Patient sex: M
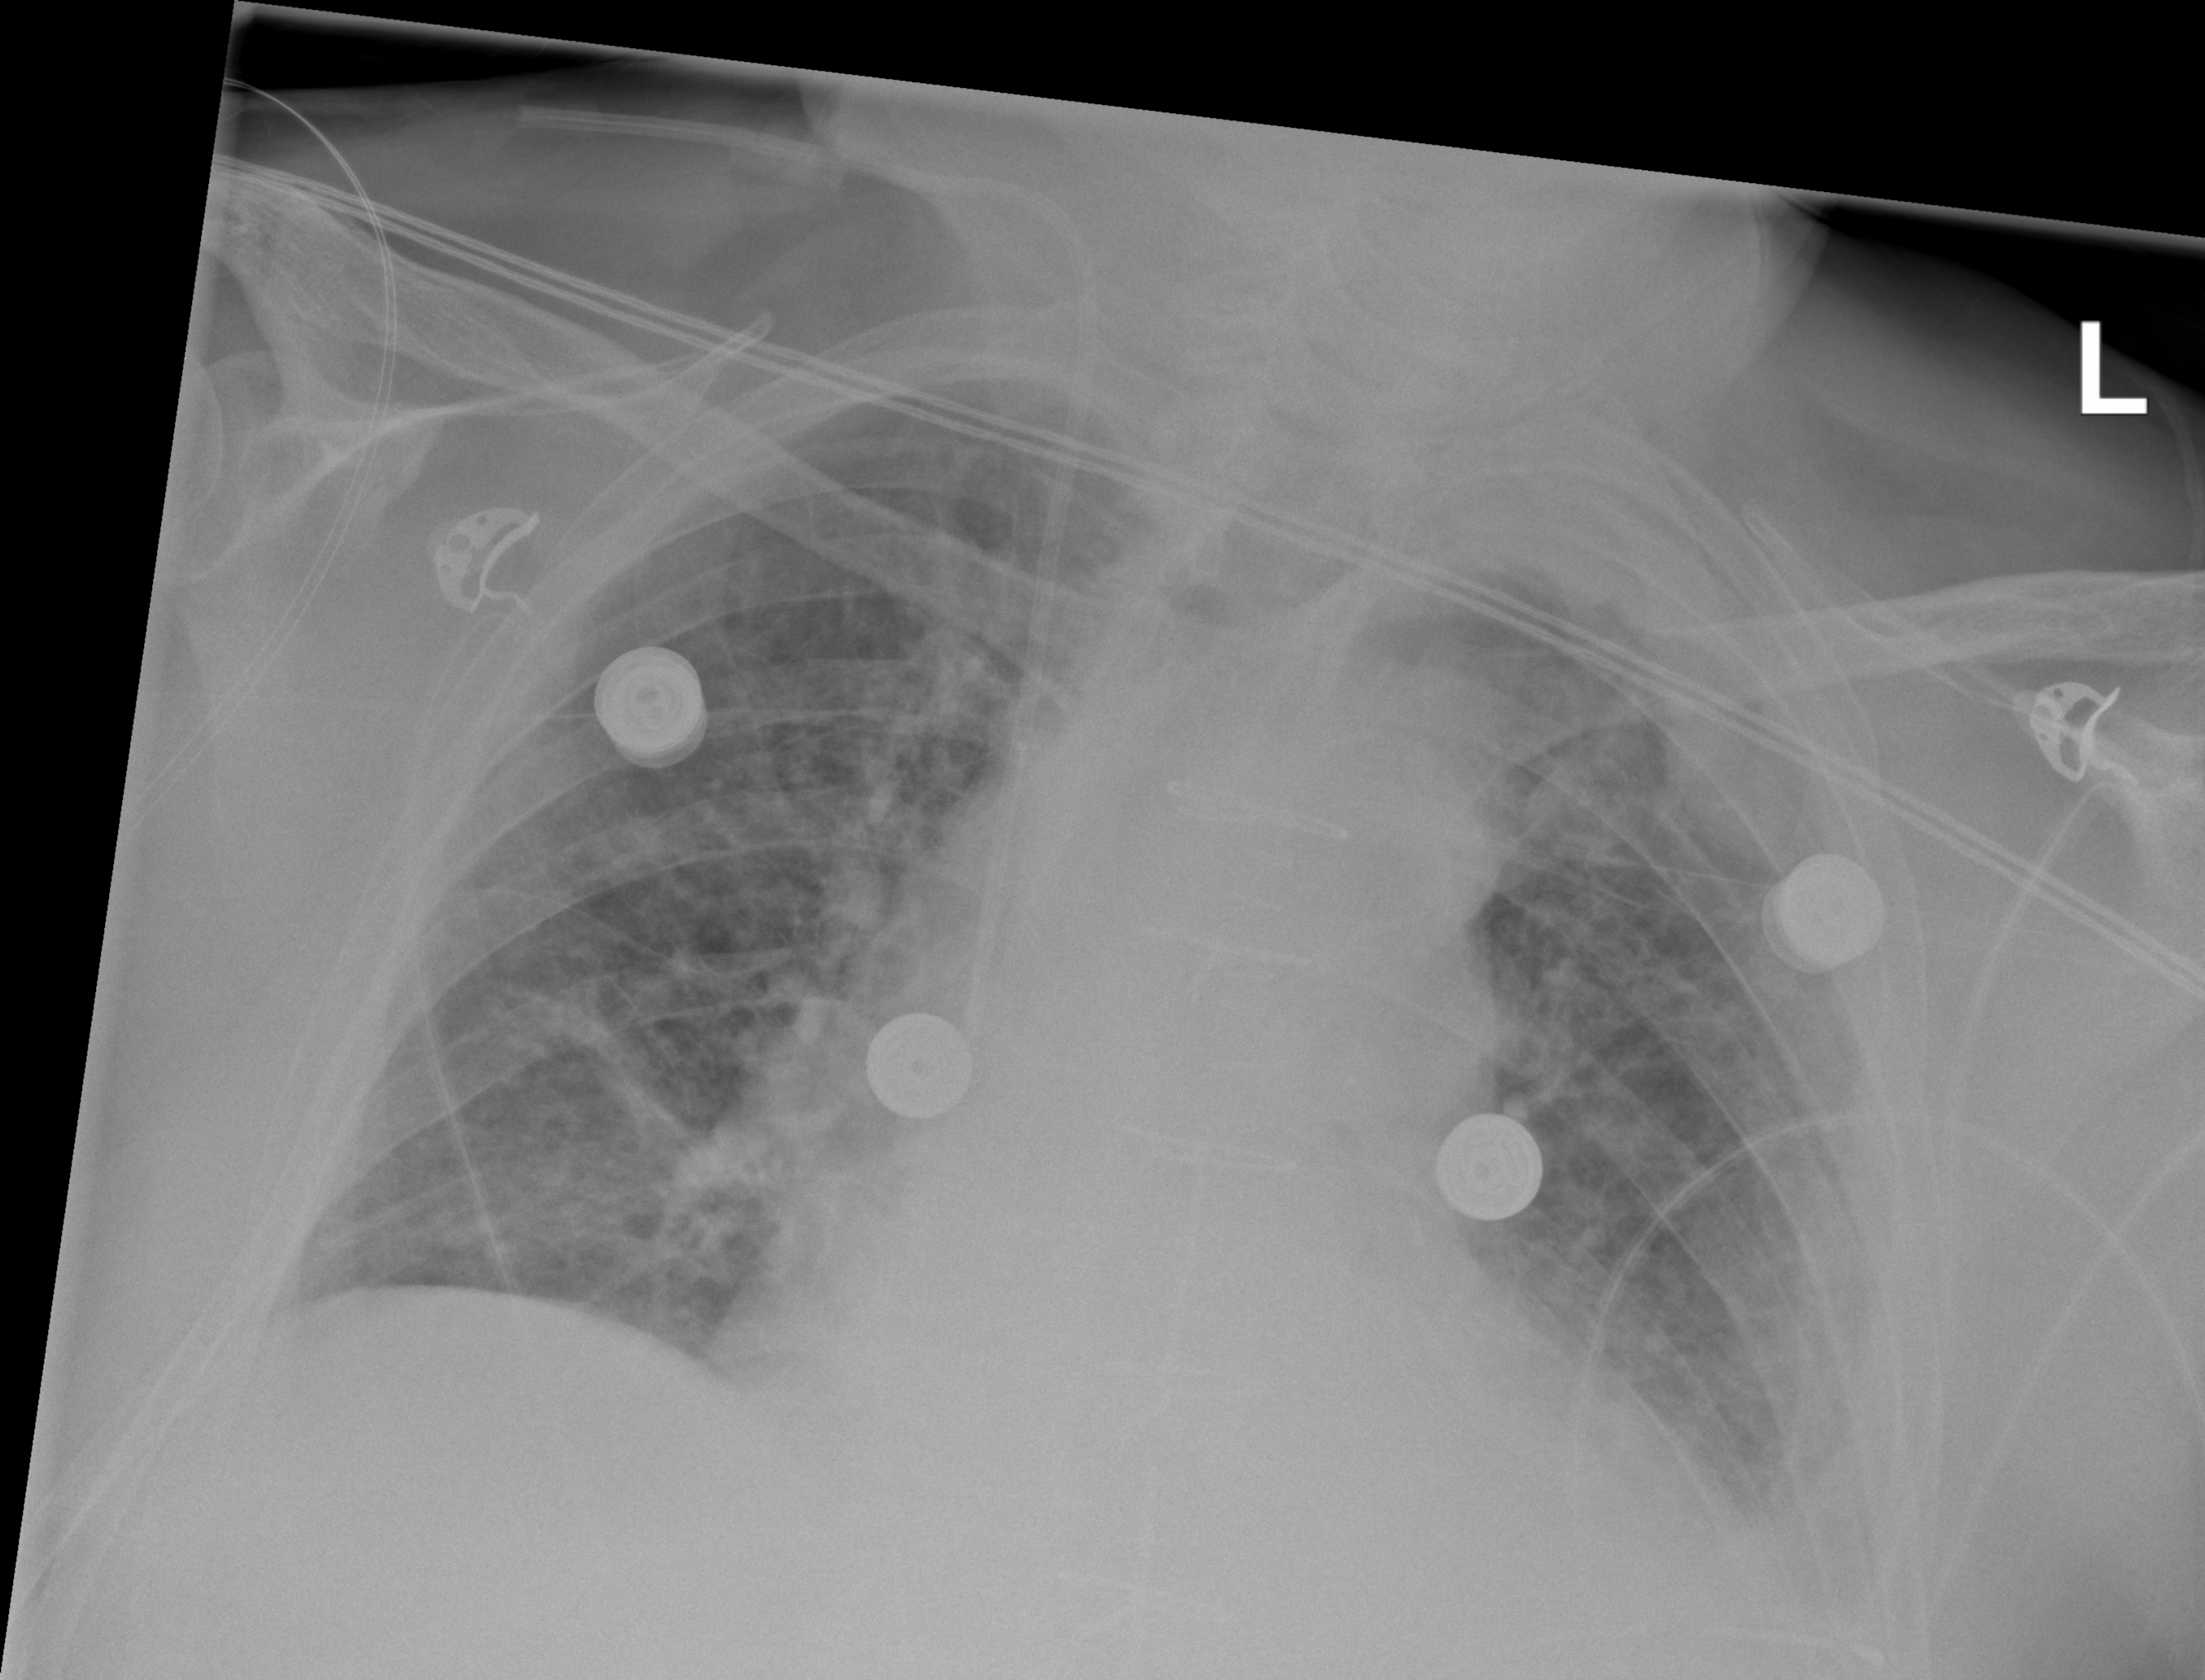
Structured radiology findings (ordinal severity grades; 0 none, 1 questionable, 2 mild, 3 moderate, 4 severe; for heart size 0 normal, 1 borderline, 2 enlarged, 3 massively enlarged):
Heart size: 2
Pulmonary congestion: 2
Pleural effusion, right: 0
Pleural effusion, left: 3
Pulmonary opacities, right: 2
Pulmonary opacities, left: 2
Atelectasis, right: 2
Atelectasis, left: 2